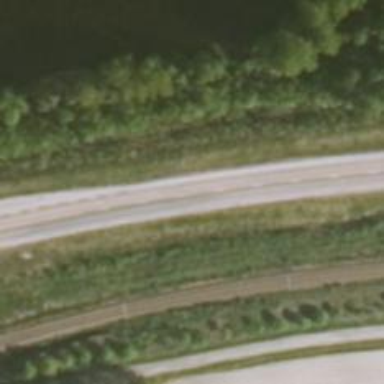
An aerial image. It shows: Asphalt road classified as trunk highway.